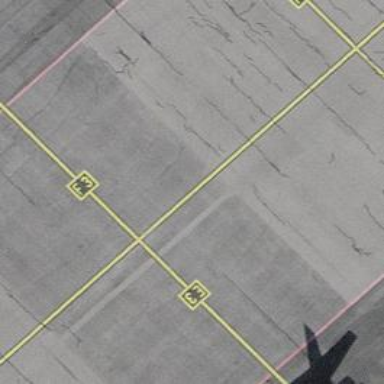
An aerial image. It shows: Airport parking position.